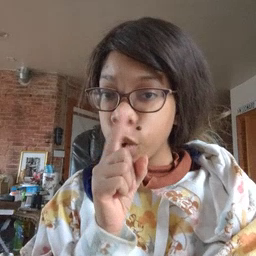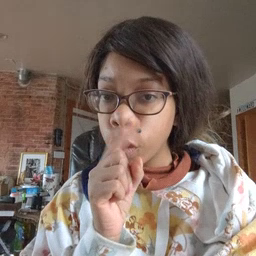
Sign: mouse